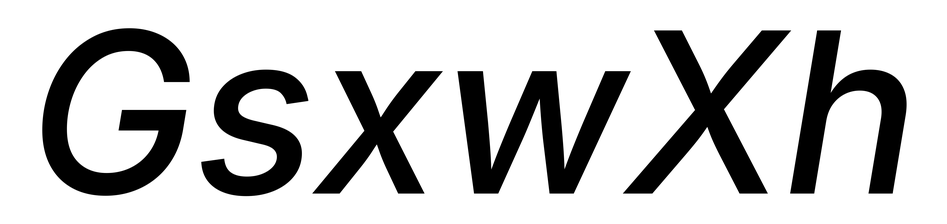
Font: Inter-Italic_Medium_Italic